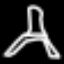
Label: The Eiffel Tower